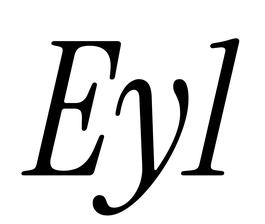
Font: InstrumentSerif-Italic